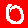
Digit: 0